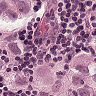
Metastatic tissue present: yes